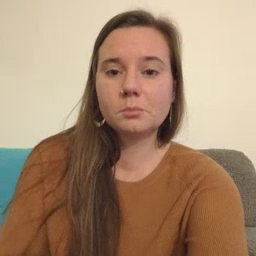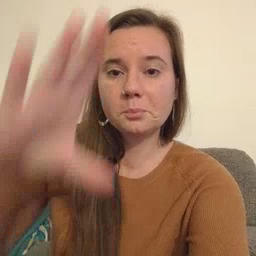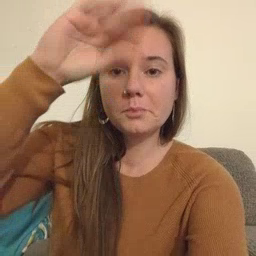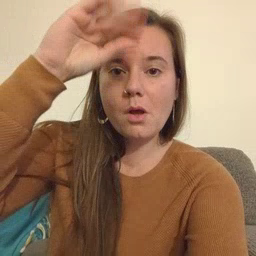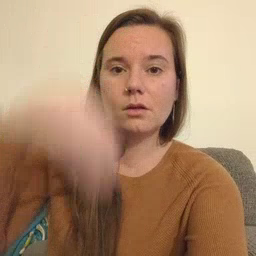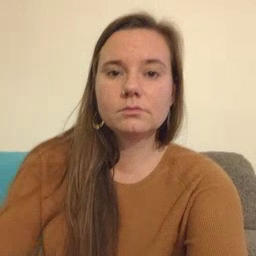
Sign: boy